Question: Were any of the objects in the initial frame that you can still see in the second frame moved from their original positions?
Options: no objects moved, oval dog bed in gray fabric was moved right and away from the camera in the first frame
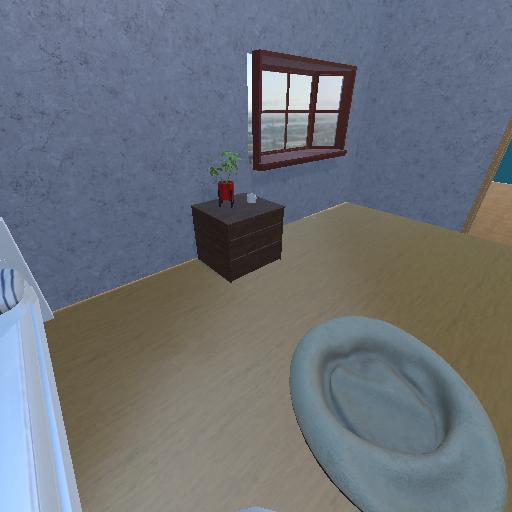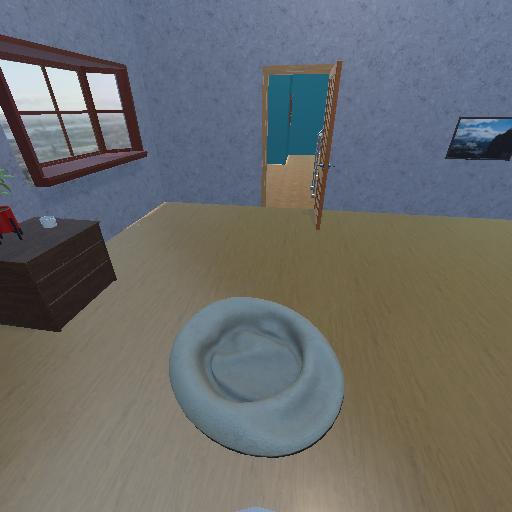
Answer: no objects moved